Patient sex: M
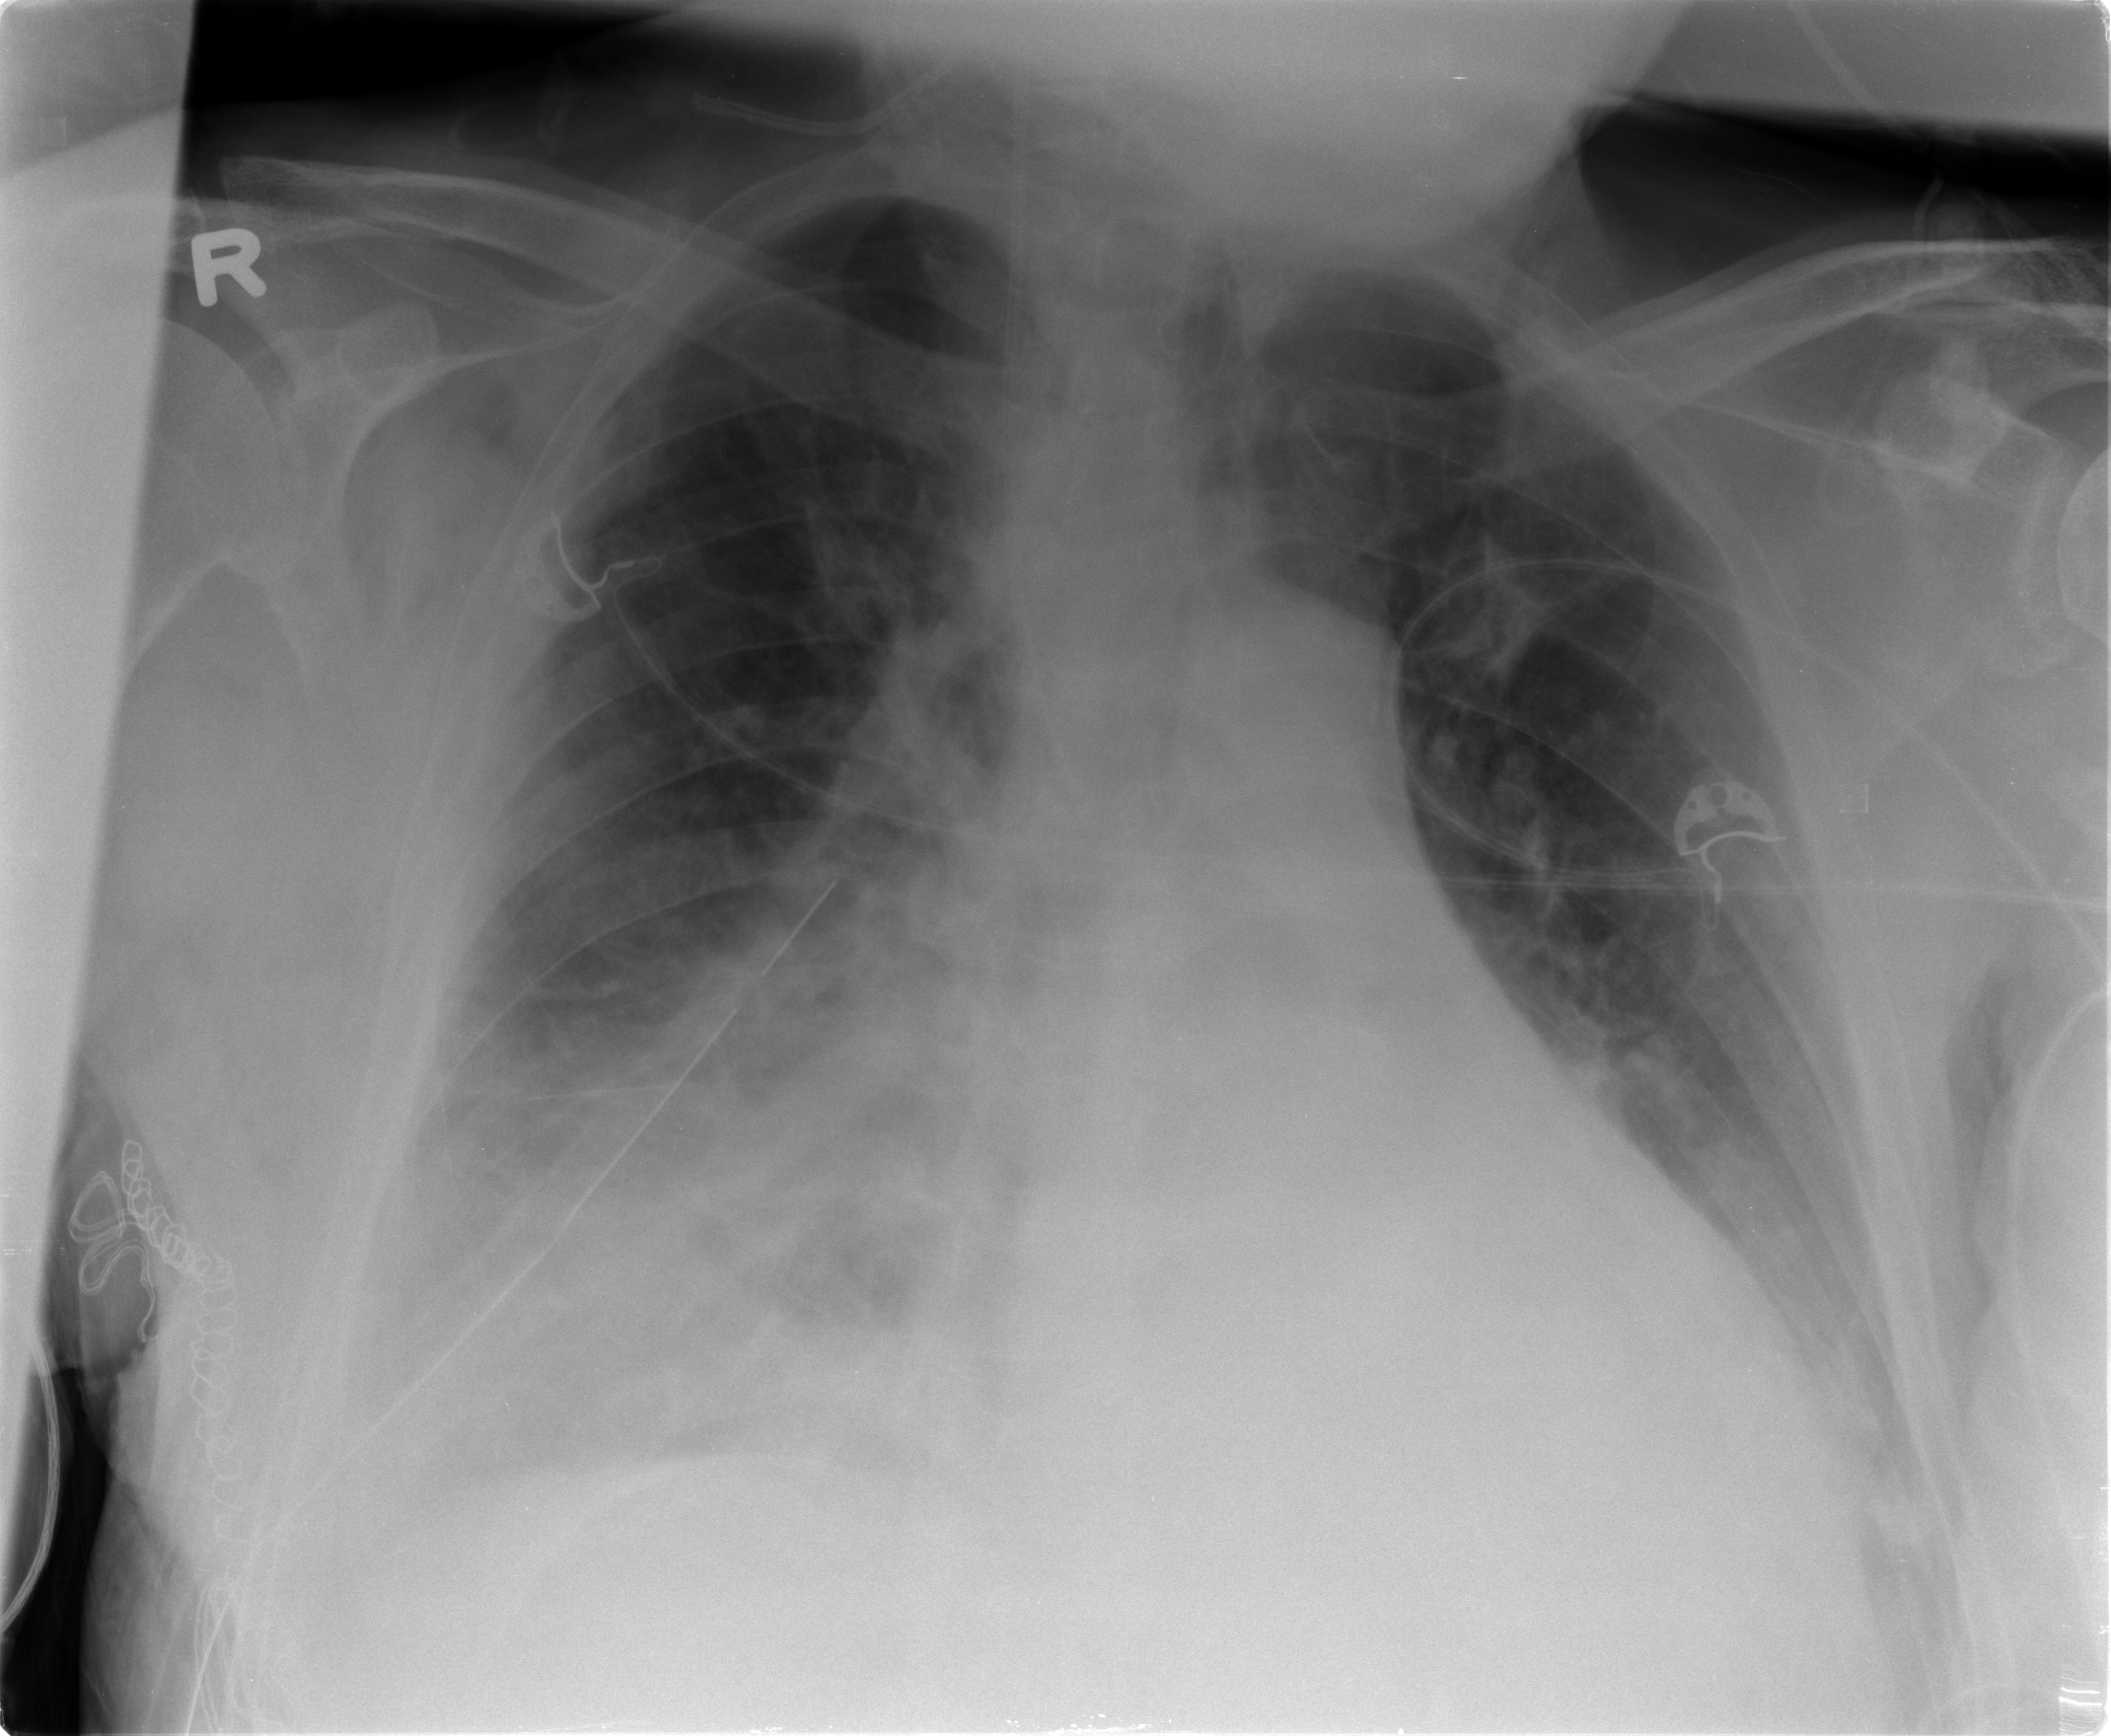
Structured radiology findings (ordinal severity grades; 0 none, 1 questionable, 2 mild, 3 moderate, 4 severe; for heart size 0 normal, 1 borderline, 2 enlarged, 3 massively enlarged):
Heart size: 2
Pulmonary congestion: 2
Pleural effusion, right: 1
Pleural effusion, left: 1
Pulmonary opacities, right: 3
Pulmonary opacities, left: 2
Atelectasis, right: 3
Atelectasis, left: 2